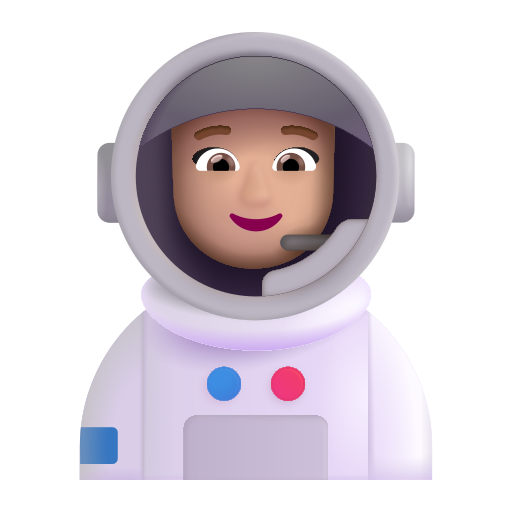
woman astronaut color  light